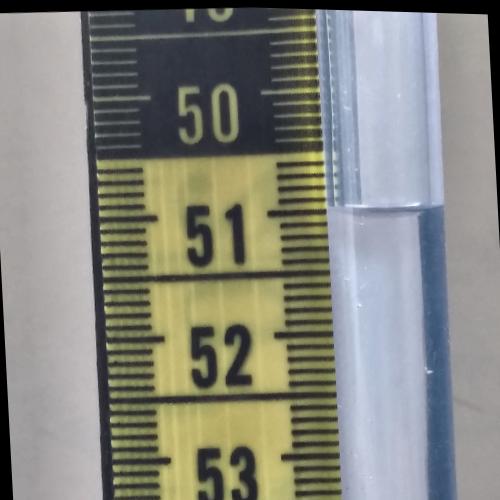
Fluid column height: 51.0 cm